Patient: sex M, age 47
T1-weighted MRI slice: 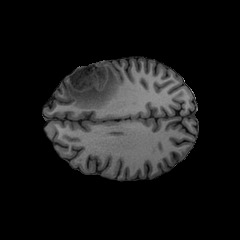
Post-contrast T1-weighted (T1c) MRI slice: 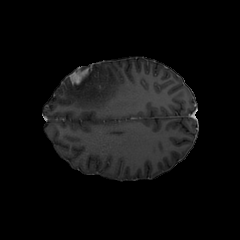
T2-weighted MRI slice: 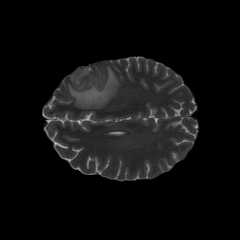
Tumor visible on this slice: yes
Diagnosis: Glioblastoma, IDH-wildtype
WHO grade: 4